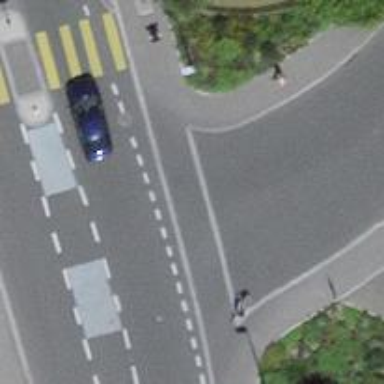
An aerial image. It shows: Road with "give way" sign.